Platform: macOS
Application: Arc Browser
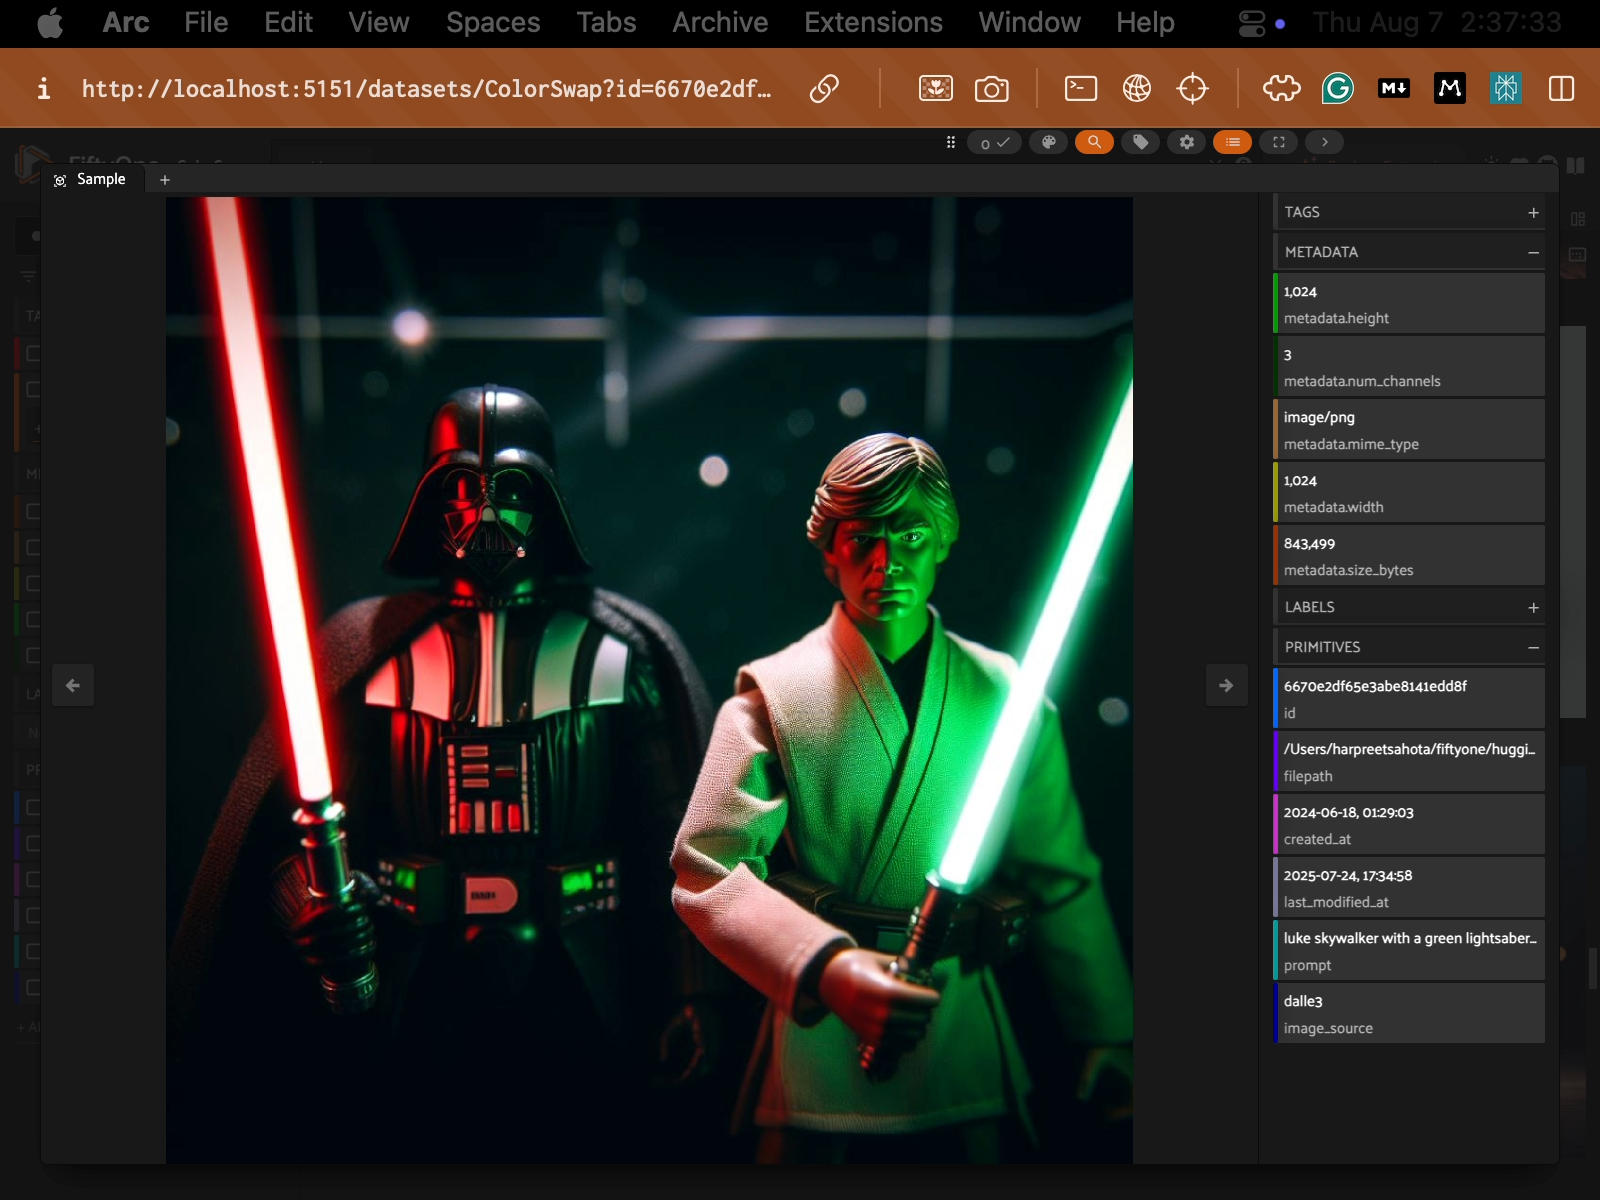
task_description: What is the height of this sample?
action_type: hover
element_info: Text
steps_since_start: 1